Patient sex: M
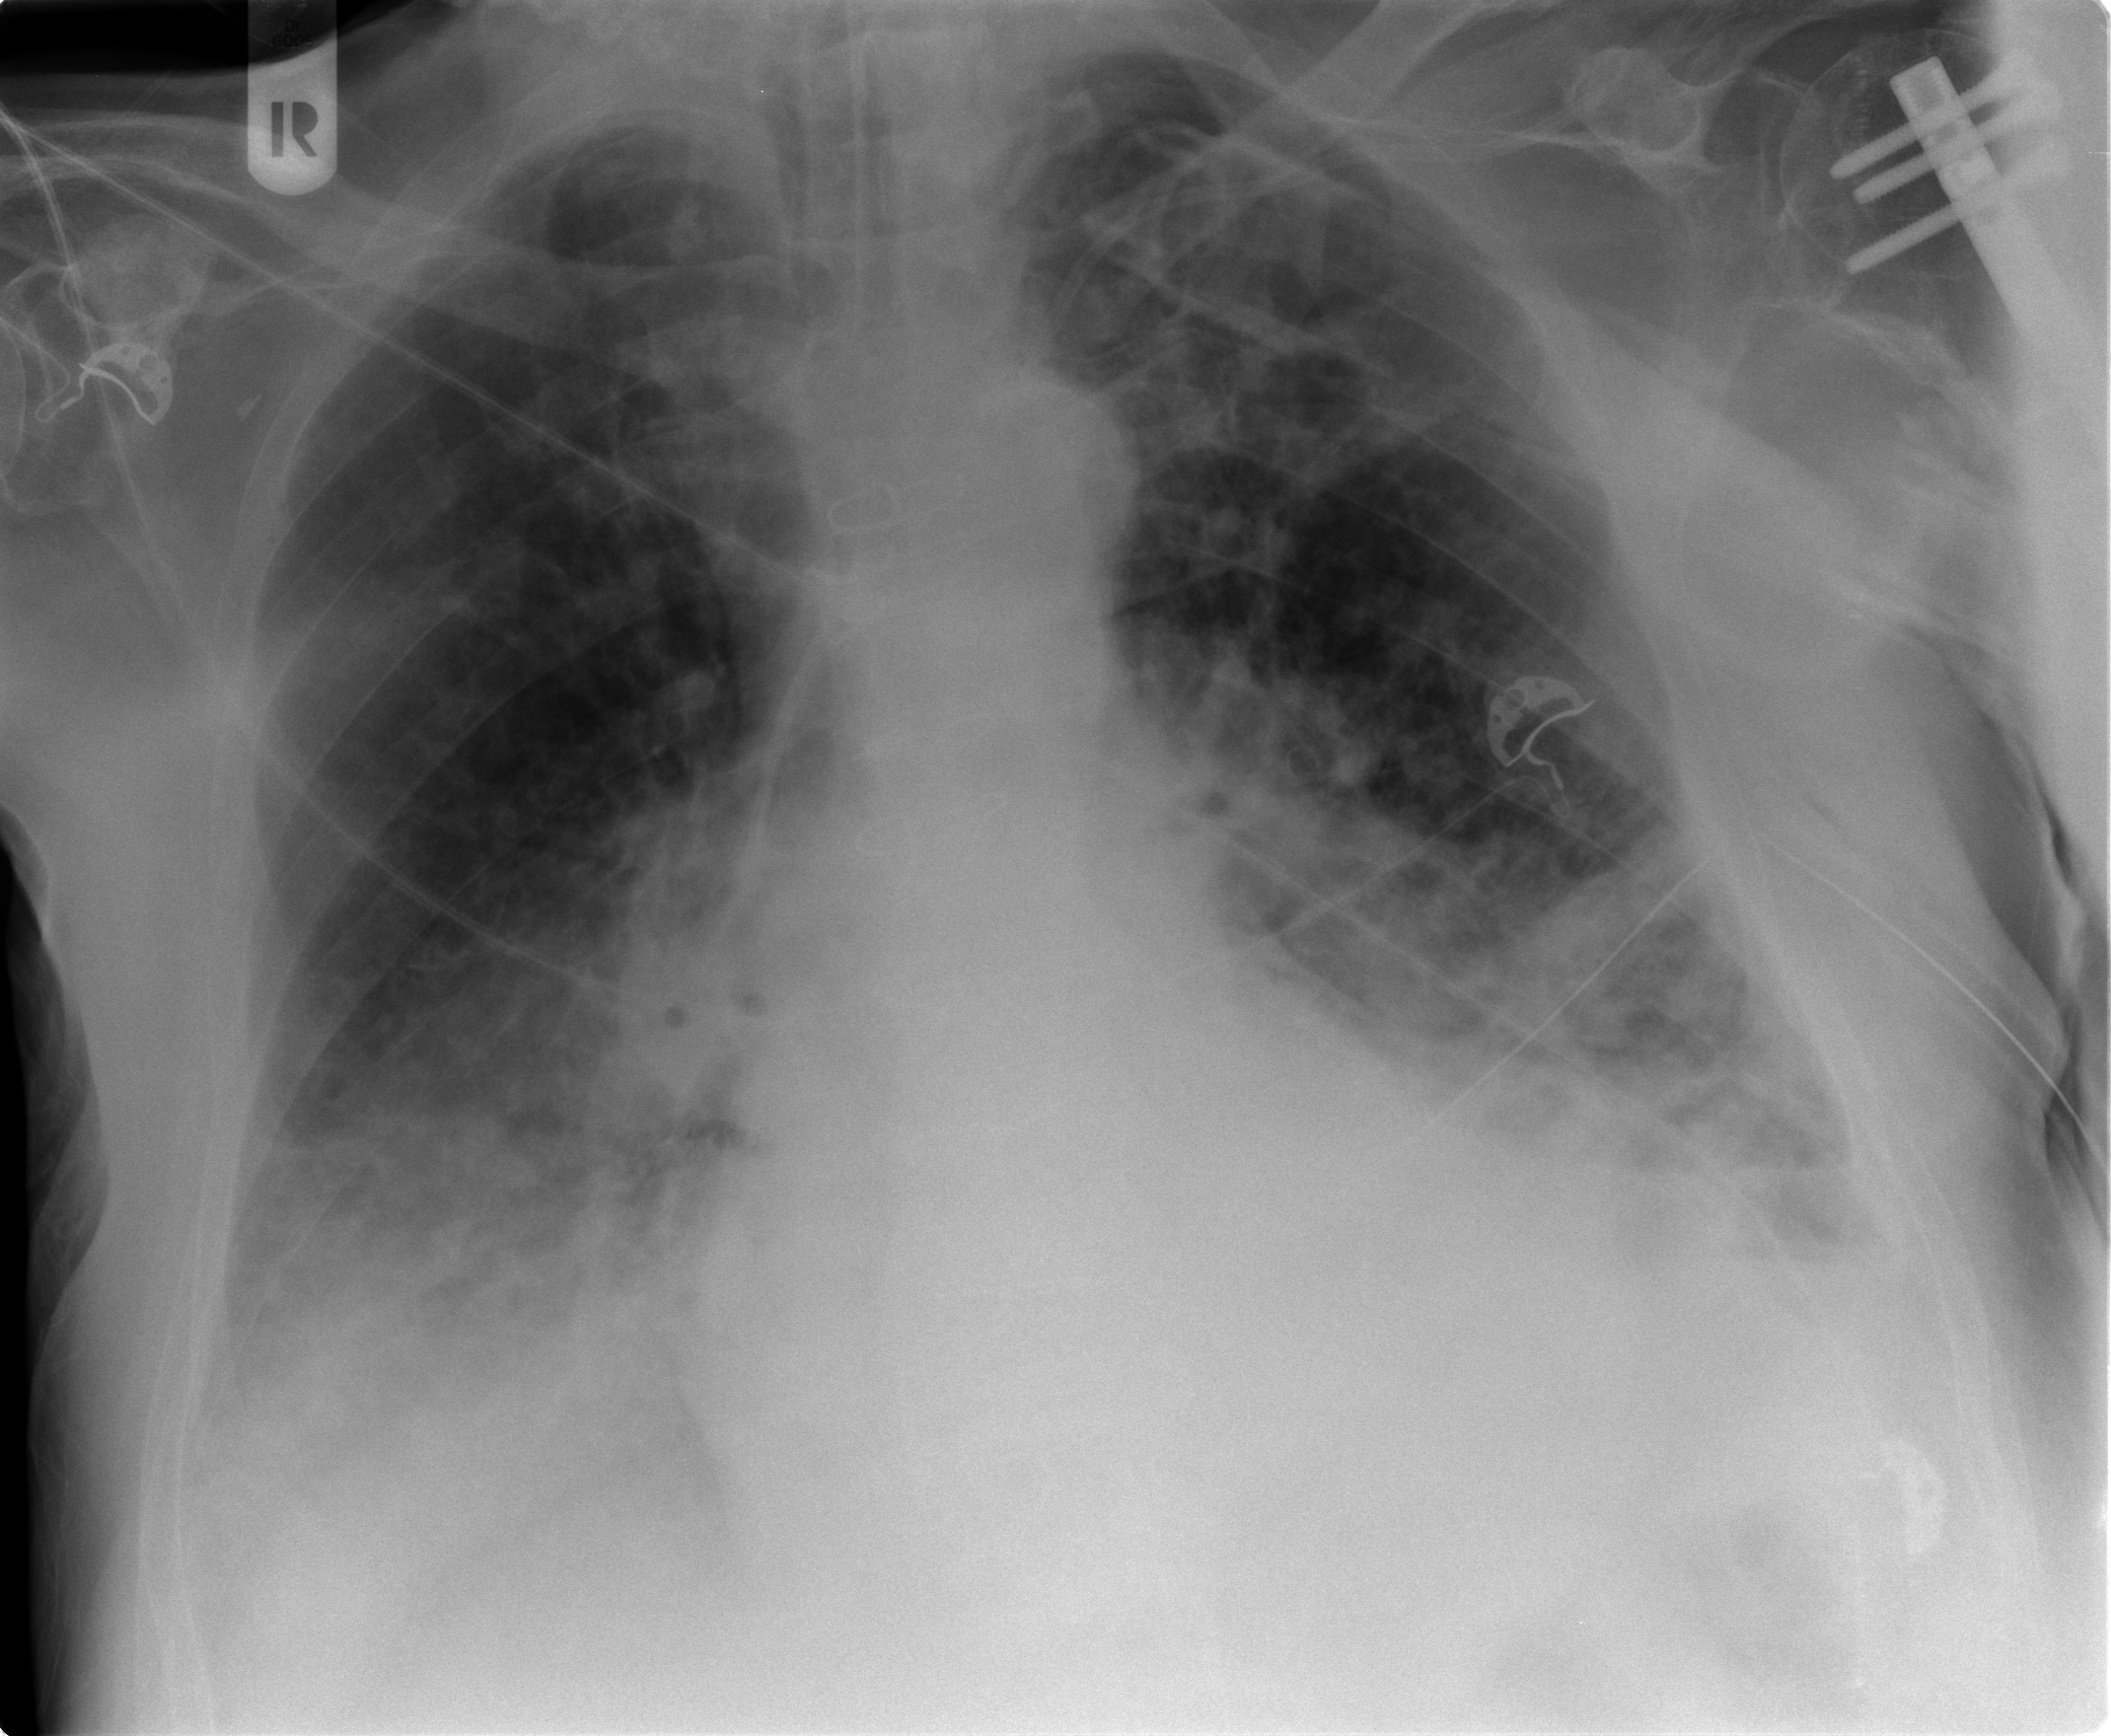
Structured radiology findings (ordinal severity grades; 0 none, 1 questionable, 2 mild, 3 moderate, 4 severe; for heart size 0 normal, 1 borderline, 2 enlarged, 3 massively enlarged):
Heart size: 1
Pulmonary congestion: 2
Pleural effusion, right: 3
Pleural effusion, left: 3
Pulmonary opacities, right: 3
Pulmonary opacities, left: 3
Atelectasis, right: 2
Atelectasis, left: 2